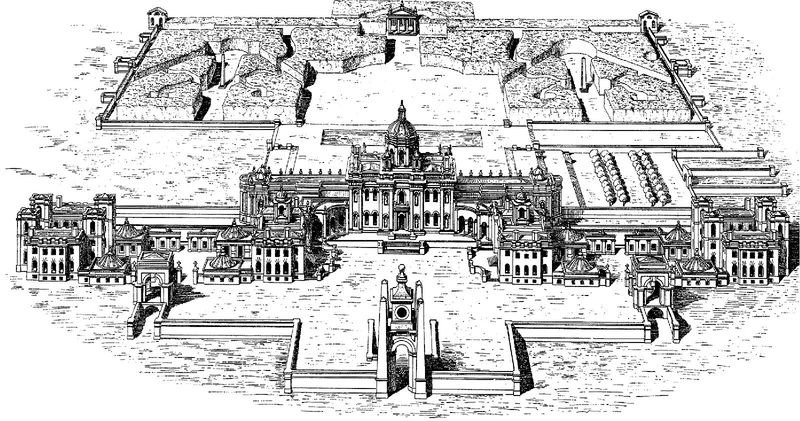
Titel: Castle Howard, North Yorkshire
Künstler: John Vanbrugh
Standort: Malton (EU - GB - Yorkshire)
Schlagwörter: weiß, bäume, schwarz, dach, gebäude, park, schloss, garten, ansicht, mauer, grafik, hof, platz, kuppel, tor, aufsicht, panorama, eingang, palast, druck, stich, obelisk, gärtner, tempel, gartenanlage, hecken, übersicht, gartemamöage